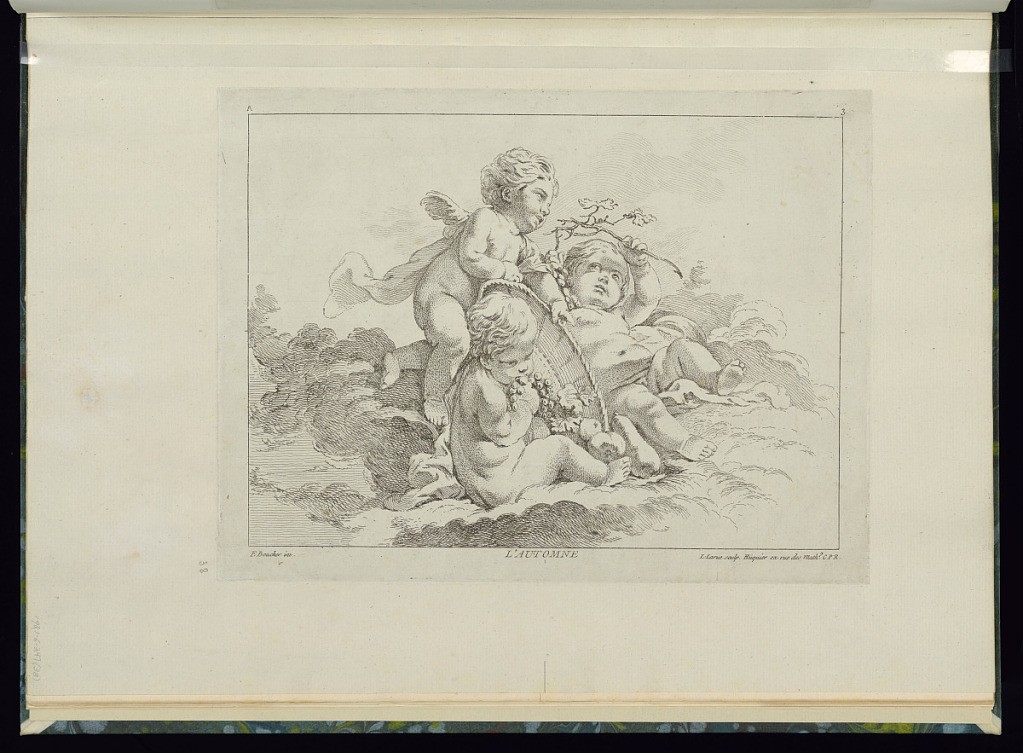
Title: L’AUTOMNE
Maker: François Boucher, French, 1703–1770
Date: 1749–61
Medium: Etching on laid paper
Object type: Print
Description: Allegorical print representing autumn (fall) with three winged putti playing in the clouds. A shallow basket of fruit sits sideways in the middle of the putti, with fruit falling out. The putto in the foreground holds grapes to his mouth. The plate is signed, titled, and numbered.